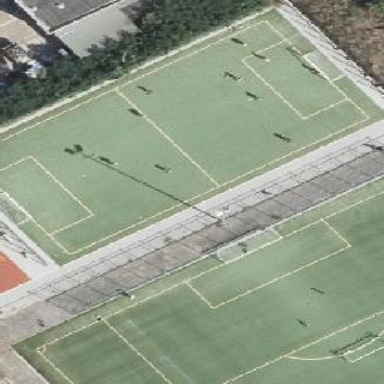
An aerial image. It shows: Pitch designated for field hockey on leisure land.